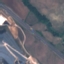
Land use / land cover class: Highway